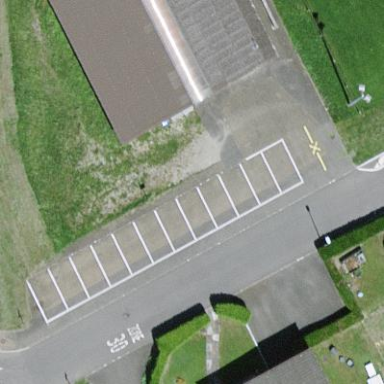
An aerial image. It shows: Street-side parking lot with asphalt surface.